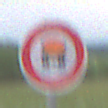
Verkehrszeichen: VerbotFahrzeugeWassergefaehrdenderLadung
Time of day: Midday
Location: Outdoor (RoadRail)
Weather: PartlyCloudy
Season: NotSpecified
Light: Natural